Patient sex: F
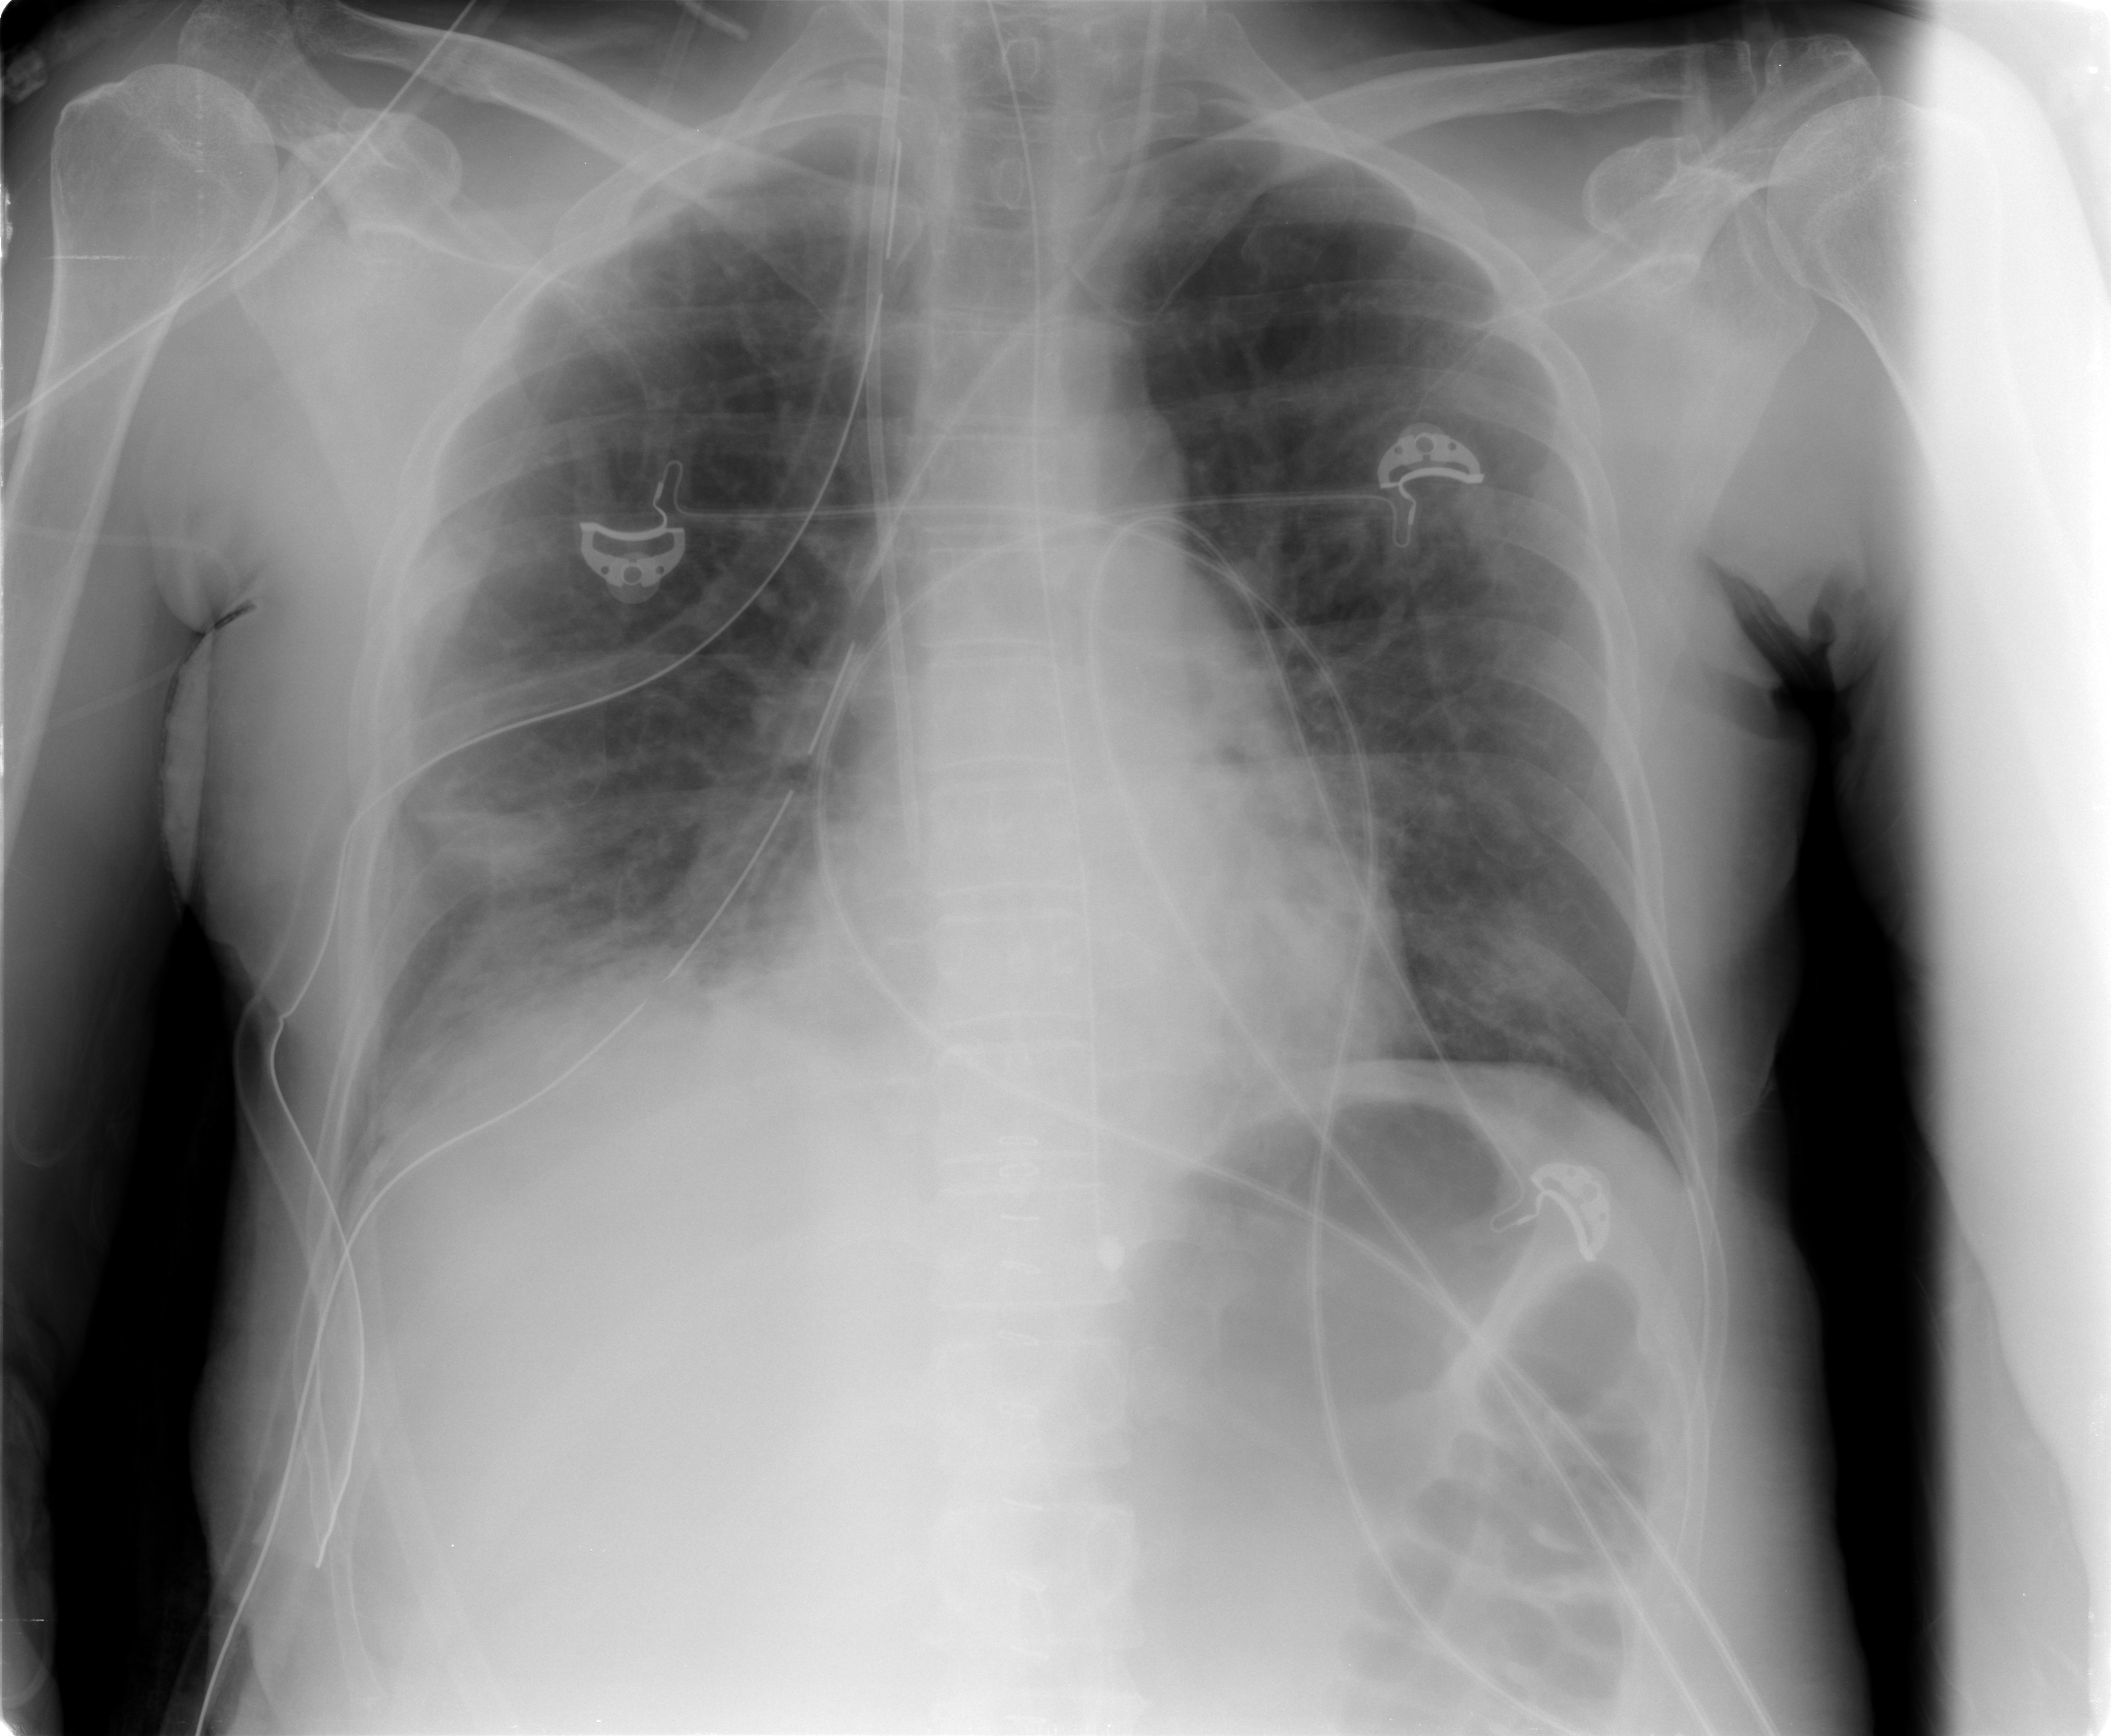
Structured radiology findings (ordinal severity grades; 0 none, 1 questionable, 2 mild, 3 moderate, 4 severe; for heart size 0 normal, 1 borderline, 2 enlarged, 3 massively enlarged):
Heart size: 0
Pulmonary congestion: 2
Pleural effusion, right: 2
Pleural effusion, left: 0
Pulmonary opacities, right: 2
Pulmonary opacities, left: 2
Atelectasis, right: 2
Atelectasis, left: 2